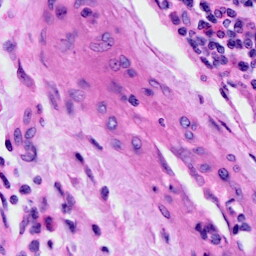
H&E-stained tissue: Cervix